Question: I have really strange problem with Google Maps Android API v2.
It shows up only on Samsung Galaxy S5 (with Android 5.0 or 5.1.1) and on Sony Xperia M2 Aqua.
I have two fragments with maps and I'm switching them (using FragmentTransaction.replace) in MainActivity. When I switch from ContactFragment to MapFragment (attached as screen) the map is overlaying (this strange bar below violet action bar). In this place I have some RelativeLayout with couple of TextView's but they are not visible.
The most strange thing is that on Samsung Galaxy S5 apk signed with production certificated revealed this problem, but when I removed this apk and installed application via USB with debug certificate, problem was gone.
Screen below :

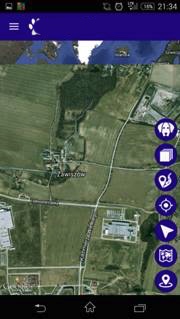
Answer: Problem solved !
It seems that fault was in FragmentManager. I have Navigation Drawer in my application.
On drawer item click I only replaced Fragment by FragmentManager :
'getSupportFragmentManager().beginTransaction().replace(R.id.fragment_container, mFragment, mFragmentTag).commit();'
But I forgot that Fragments are not destroyed even if they are replaced by another fragment. I had to implement removing all fragments from FragmentManager before replacing FrameLayout content with another fragment :
'''
for(Fragment f : getSupportFragmentManager().getFragments() {
if(f != null) {
getSupportFragmentManager().beginTransaction().remove(f).commit();
}
}
'''
After adding this fix Google Maps are working well and overlapping problem is gone :)